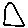
Label: triangle